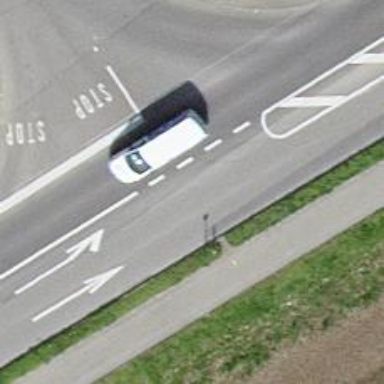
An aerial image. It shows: Secondary road with asphalt surface.